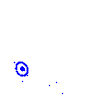
Particle: electron